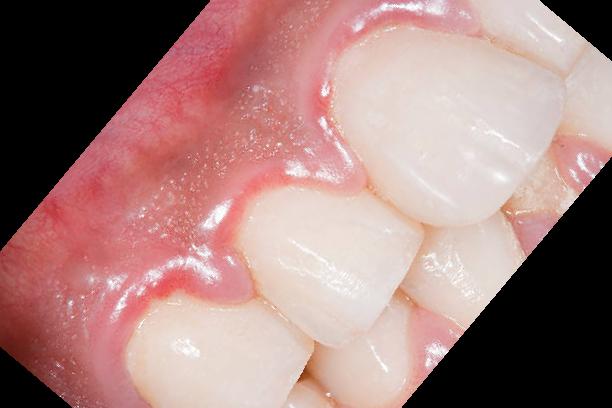
Condition: Gingivitis